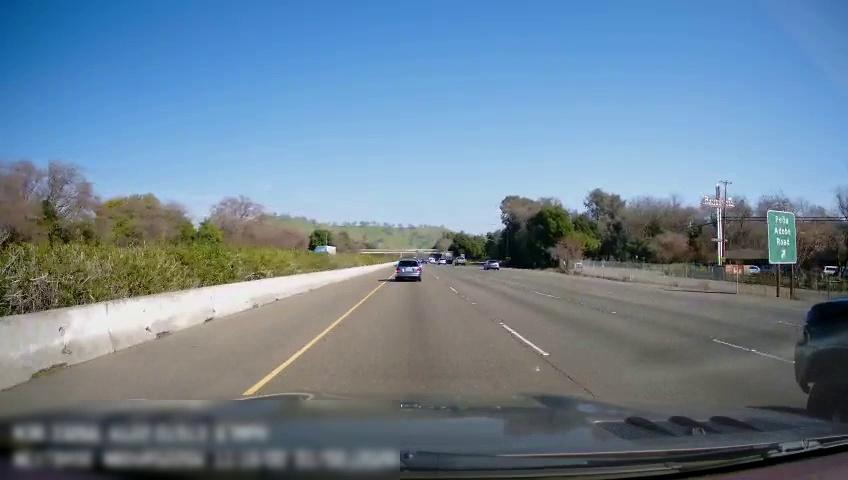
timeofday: Day
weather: Sunny
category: Drivable Space
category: Vehicles | Truck
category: Vehicles | Truck
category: Vehicles | Truck
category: Vehicles | Car
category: Vehicles | SUV
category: Lanes | Current Lane
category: Lanes | Current Lane
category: Lanes | Alternate Lane
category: Traffic | Signs